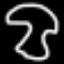
Label: mushroom